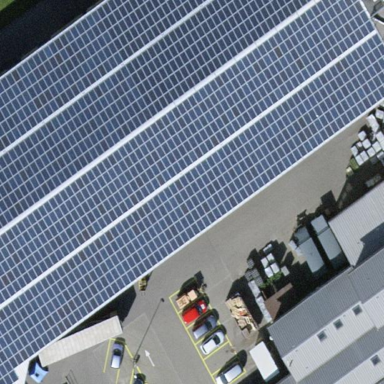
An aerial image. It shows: Solar power generator using photovoltaic panels.